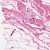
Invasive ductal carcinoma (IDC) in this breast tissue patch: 0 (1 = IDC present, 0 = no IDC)